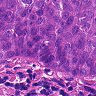
Metastatic tissue present: yes